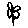
Label: flower